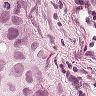
Metastatic tissue present: yes